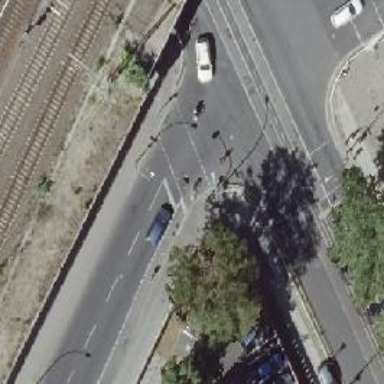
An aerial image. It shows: Sidewalk along the footway.